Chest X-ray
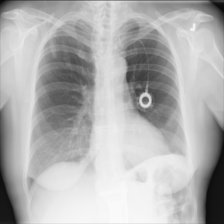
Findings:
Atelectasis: negative
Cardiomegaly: negative
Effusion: negative
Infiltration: negative
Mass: negative
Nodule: negative
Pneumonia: negative
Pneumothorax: negative
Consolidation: negative
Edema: negative
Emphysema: negative
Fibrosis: negative
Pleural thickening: negative
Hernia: negative